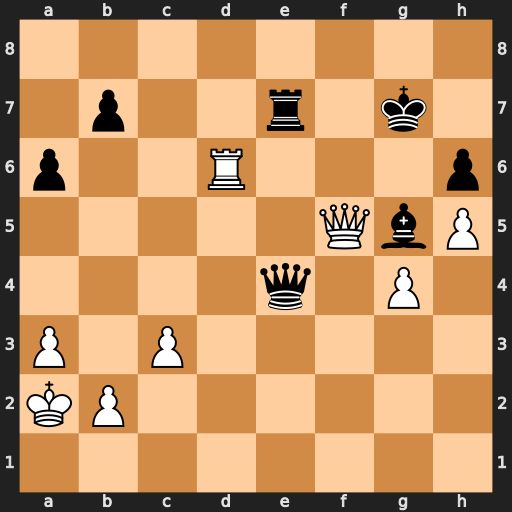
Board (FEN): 8/1p2r1k1/p2R3p/5QbP/4q1P1/P1P5/KP6/8
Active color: w
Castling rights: -
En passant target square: -
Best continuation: Rg6+ Kh7 Rxg5+ Qxf5 Rxf5